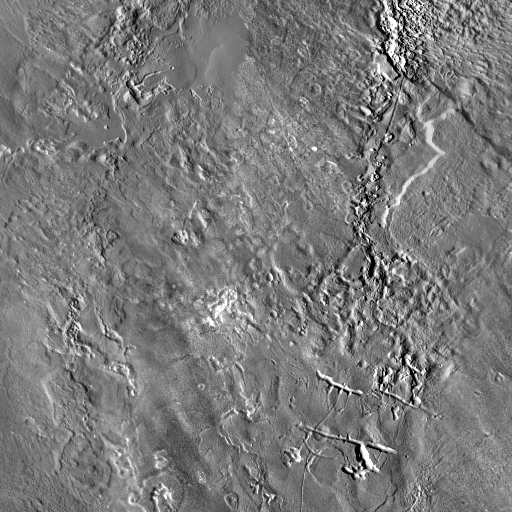
Crater classes present: Background, Other, Buried